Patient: sex F, age 27
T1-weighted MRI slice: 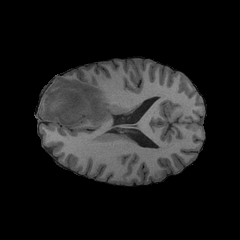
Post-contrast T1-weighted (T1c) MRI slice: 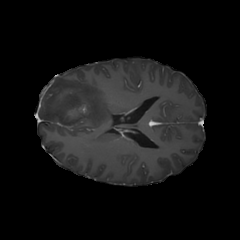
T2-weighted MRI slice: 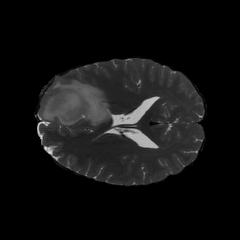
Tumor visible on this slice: yes
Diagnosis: Astrocytoma, IDH-mutant
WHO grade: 4